Question: In my view controller, I have:
'''
- (void)viewDidAppear:(BOOL)animated
{
LoginViewController* lvc = [[LoginViewController alloc] init];
lvc.delegate = self;
[self presentModalViewController:lvc animated:NO];
[lvc release];
}
'''
However, this doesn't show up. What might be the possibilities? I tried to do a NSLog inside and it prints out.
Here's how I wire it up:

This is a UISplitView application where I put this code inside a RootViewController
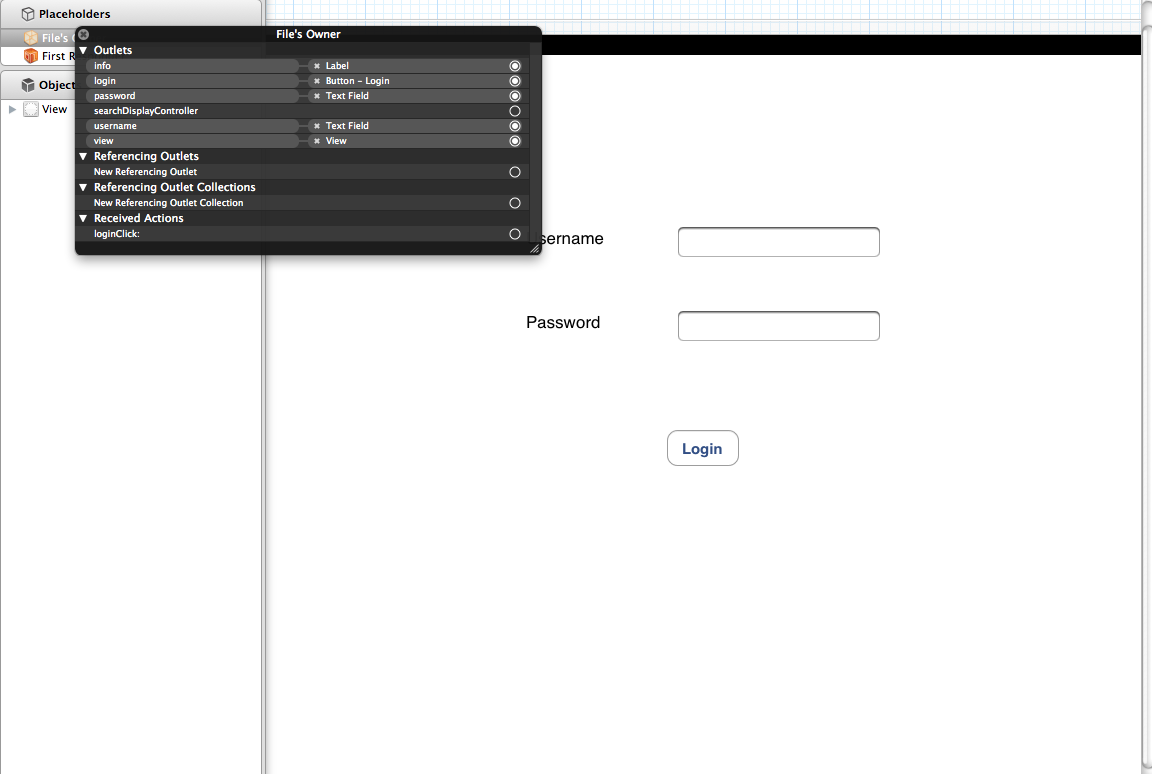
Answer: It turns out that I have a conflicting code in my UIDetailView, which is trying to do another popup...